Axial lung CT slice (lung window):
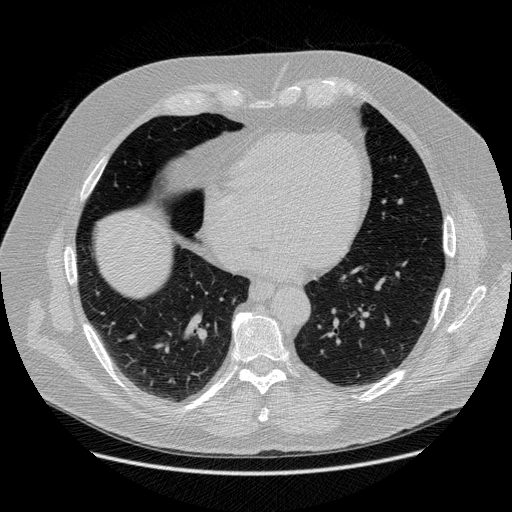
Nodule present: no